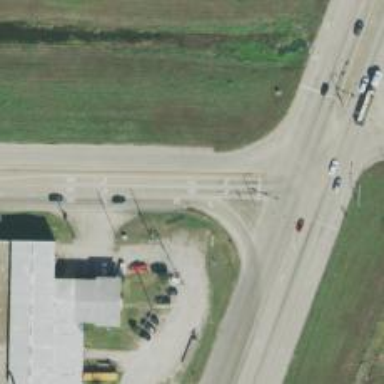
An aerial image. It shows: Frontage road connected to secondary link.